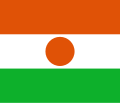
Flag of Niger